Question: I am implementing an app related to widgets in this I prepared one widget and that's working perfectly and when click on views that opens the activity to prepare settings for that widget.
But my requirement is when click on home screen widget I want to open directly activity and then widget.

From the above picture when click on Custom Analog Clock widget open first Activity in my application and then I want to show the widget because from my activity I will setup some settings for that widget. How can I open activity first?
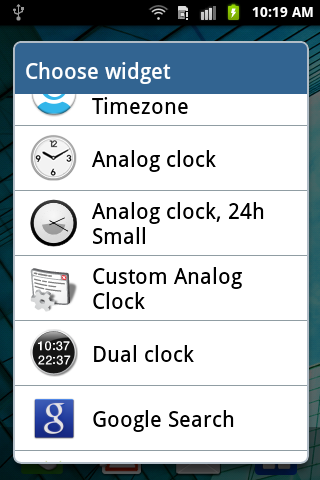
Answer: Widgets can have a special activity called when they are added to the home screen. That activity can return a SUCCESS intent with the widget ID receive in the "onCreate" method of the activity or RESULT_CANCELED if you want to prevent the creation of the widget itself.
You just need to add the configure activity class in a 'android:configure' attribute at the 'appwidget-provider' XML and add an intent filter with 'android.appwidget.action.APPWIDGET_CONFIGURE' to your activity declaration at the AndroidManifest. It's detailed in <URL>
The intent received has the widget ID:
'''
public void onCreate(Bundle savedInstanceState) {
...
int widgetID = getIntent().getIntExtra(AppWidgetManager.EXTRA_APPWIDGET_ID, AppWidgetManager.INVALID_APPWIDGET_ID);
...
}
'''
and then you can either finish your activity with 'setResult(RESULT_CANCELED);' or confirm the widget creation with:
'''
Intent resultValue = new Intent();
resultValue.putExtra(AppWidgetManager.EXTRA_APPWIDGET_ID, widgetID);
setResult(RESULT_OK, resultValue);
'''
You can do all your widget settings from that activity.
On the other hand, if you want to perform other setup that only needs to occur once for all your widgets instances, you can make then in the 'onEnabled' method of your AppWidgetProvider class as described in <URL>